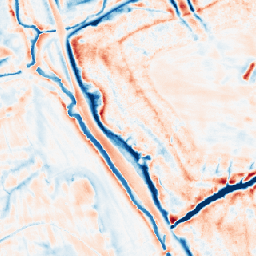
Category: edge_preserving
Decomposition family: bilateral
Decomposition parameters: d: 21
sigma_color: 150
sigma_space: 100
Upsampling method: nearest
Upsampling parameters: scale: 8
Upsampling scale: 8